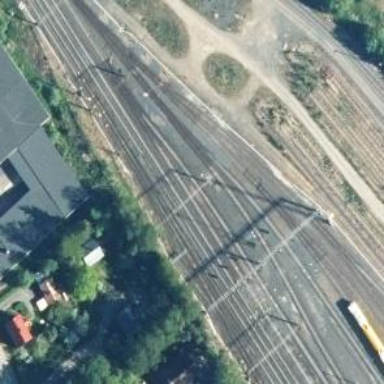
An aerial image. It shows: Rail siding with electrified contact lines.